Interaction volume radius: 5 \u00c5
Interaction volume height: 25 \u00c5
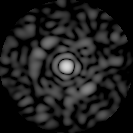
Disorder parameter: 0.8084